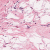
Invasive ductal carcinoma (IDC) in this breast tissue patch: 0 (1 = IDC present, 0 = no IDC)